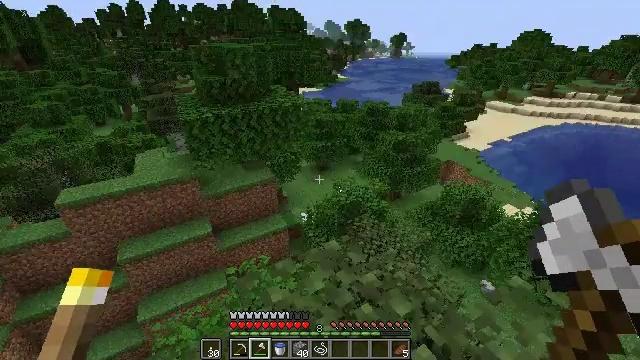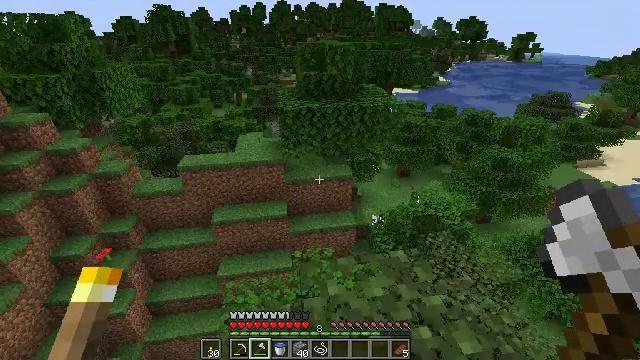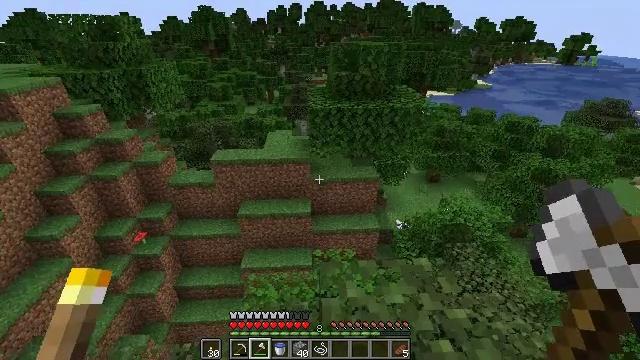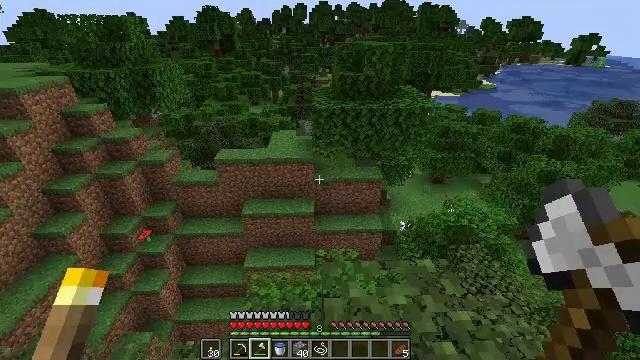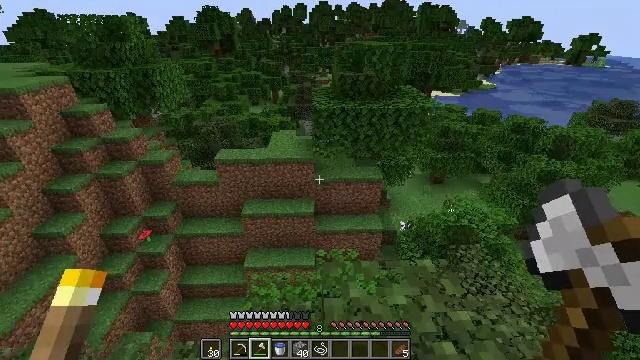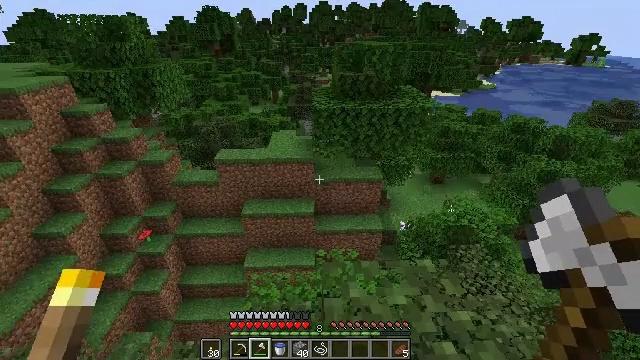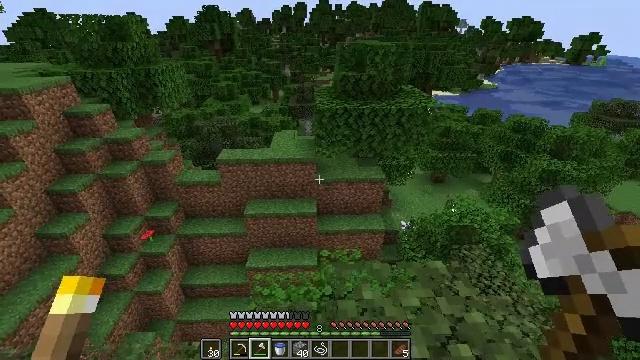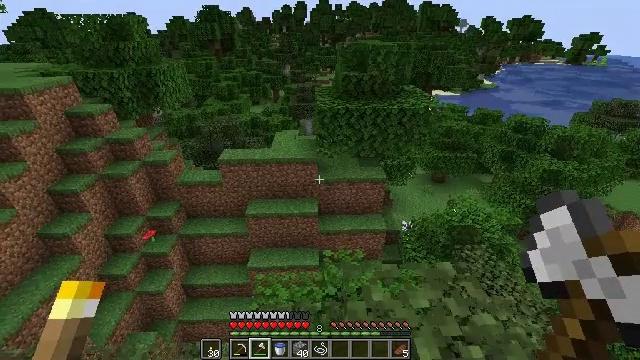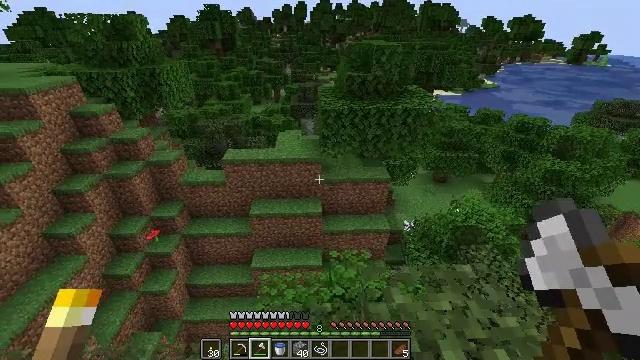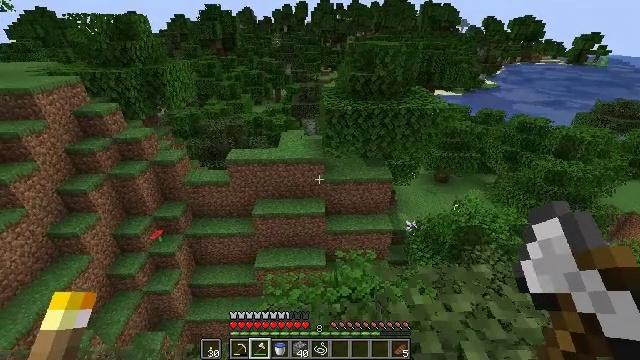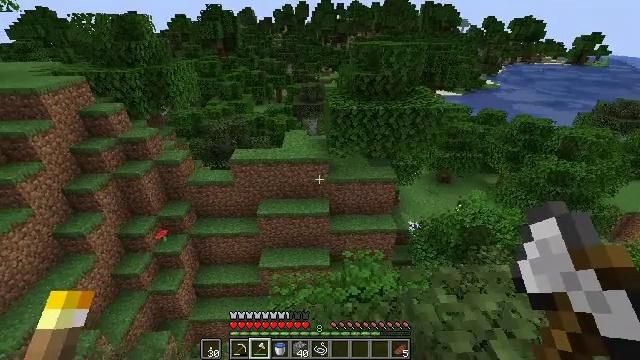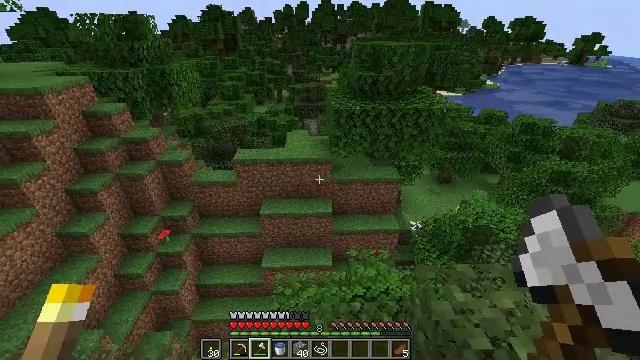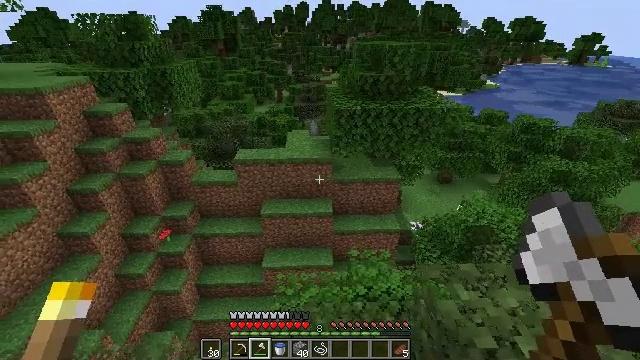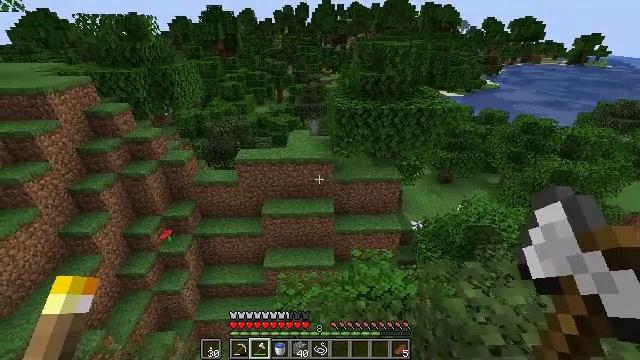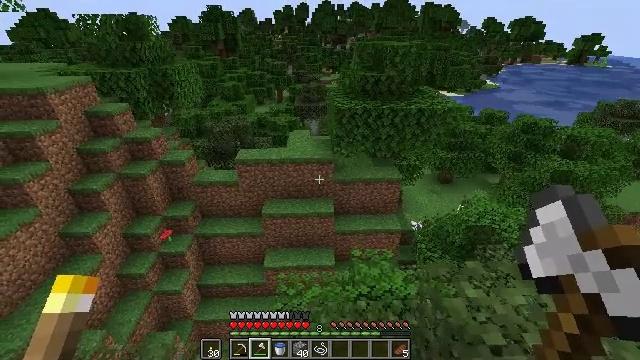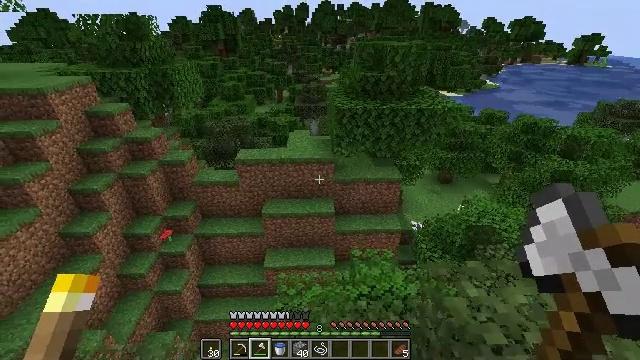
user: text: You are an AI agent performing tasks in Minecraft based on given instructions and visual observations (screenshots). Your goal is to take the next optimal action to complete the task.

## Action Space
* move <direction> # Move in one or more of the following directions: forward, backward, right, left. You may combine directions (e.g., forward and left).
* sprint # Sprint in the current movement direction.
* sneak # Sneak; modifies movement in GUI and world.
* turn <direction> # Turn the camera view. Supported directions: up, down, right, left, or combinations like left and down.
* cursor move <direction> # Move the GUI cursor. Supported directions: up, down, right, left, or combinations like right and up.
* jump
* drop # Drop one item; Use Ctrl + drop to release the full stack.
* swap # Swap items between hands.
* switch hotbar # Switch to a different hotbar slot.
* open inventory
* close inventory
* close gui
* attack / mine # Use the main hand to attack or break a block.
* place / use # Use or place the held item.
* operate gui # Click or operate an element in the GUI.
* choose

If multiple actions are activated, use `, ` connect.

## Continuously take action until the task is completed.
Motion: motion action
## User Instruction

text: Hunt a chicken.
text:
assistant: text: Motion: turn left
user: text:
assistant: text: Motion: turn left
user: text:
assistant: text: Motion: no_op
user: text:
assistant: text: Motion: no_op
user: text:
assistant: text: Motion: no_op
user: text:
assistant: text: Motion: move left
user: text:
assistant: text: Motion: move left
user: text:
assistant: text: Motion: move left
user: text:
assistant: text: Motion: move left
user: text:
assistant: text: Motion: no_op
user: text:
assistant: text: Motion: no_op
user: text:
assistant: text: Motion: no_op
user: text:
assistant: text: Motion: no_op
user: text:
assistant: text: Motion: no_op
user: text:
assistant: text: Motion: no_op
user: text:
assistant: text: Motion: turn right and down
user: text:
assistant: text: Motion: turn right and down
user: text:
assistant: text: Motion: move forward, turn right and down
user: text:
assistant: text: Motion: move forward
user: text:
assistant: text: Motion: move forward
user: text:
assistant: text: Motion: move forward, turn down
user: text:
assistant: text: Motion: move forward
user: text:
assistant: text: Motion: move forward
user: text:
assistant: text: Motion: move forward
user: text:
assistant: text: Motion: move forward
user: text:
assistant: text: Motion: move forward
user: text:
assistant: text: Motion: move forward, turn right and down
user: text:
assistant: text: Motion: move forward, turn right
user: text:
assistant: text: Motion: turn right
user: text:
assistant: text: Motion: turn right